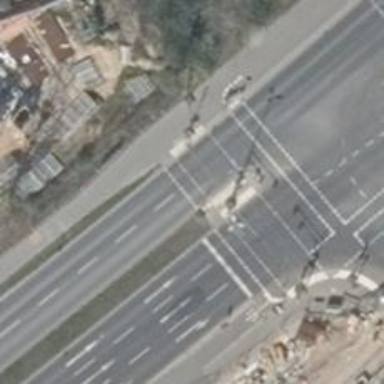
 featuring crossing with traffic signals and island."